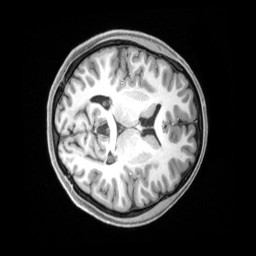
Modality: T1w
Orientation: axial
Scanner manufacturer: siemens
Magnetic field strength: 3 T
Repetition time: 2.5 s
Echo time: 0.00218 s